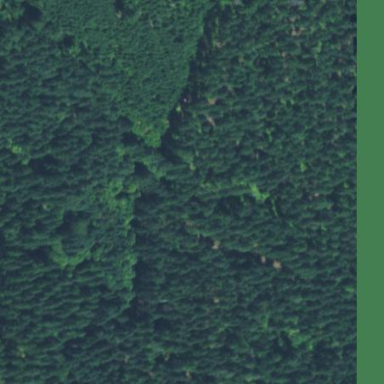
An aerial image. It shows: Forest area.